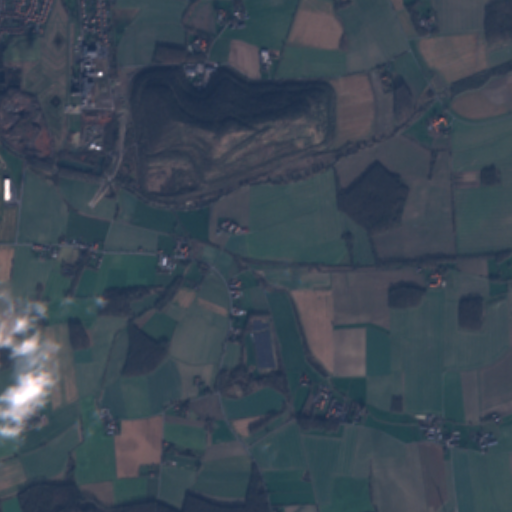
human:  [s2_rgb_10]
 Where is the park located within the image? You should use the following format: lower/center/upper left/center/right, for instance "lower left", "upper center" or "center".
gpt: The park is located in the upper left of the image.
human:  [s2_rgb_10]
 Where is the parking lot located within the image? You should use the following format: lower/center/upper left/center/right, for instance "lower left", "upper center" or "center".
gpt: The parking lot is located in the upper left of the image.
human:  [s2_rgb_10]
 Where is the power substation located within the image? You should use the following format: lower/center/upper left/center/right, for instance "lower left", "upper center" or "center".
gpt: The power substation is located in the upper center of the image.
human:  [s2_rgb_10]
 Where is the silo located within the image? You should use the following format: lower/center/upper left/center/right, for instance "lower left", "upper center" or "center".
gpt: The silo is located in the lower right of the image.
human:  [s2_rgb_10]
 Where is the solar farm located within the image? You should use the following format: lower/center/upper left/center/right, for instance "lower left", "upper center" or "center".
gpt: The solar farm is located in the lower center of the image.
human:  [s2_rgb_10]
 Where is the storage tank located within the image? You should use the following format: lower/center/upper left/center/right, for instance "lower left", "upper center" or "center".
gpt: The storage tank is located in the upper right of the image.
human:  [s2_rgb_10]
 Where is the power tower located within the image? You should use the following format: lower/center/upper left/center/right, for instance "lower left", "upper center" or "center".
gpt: There is no power tower in the image.